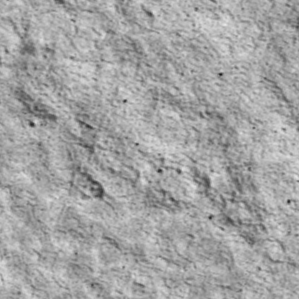
Label: non_frost